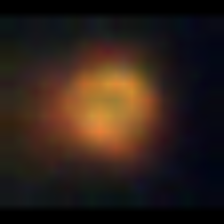
Taxon: NanoPlankton
Group: Other